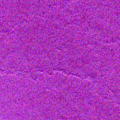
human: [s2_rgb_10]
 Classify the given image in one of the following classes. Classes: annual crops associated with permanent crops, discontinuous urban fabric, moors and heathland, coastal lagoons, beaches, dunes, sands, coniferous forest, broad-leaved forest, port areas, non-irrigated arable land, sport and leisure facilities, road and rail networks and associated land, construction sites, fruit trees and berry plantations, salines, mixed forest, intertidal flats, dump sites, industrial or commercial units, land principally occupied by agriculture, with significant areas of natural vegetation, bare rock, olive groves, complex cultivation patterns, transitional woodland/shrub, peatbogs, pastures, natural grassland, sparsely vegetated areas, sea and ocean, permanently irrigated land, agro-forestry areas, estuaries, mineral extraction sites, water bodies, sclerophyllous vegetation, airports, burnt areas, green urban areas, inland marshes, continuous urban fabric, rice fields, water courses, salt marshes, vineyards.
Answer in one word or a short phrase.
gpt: sea and ocean